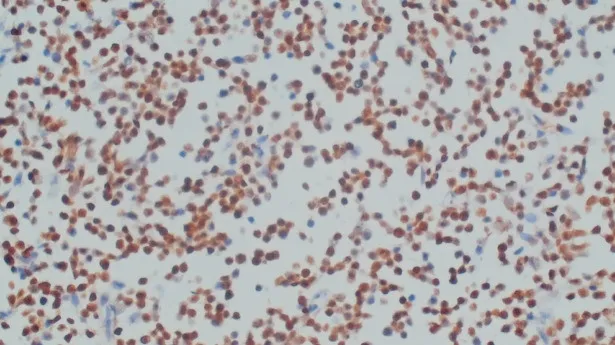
Cervical lymph node biopsy (terminal deoxynucleotidyl transferase/Tdt positive).
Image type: pathology (immunostaining)